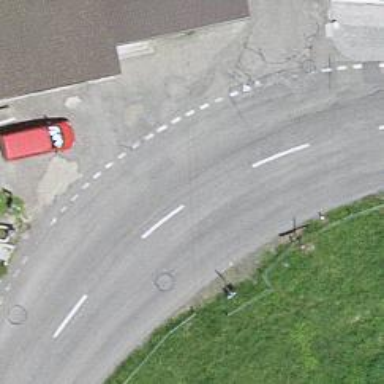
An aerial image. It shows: Secondary road.